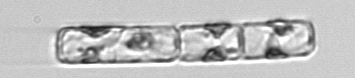
Label: Guinardia_delicatula